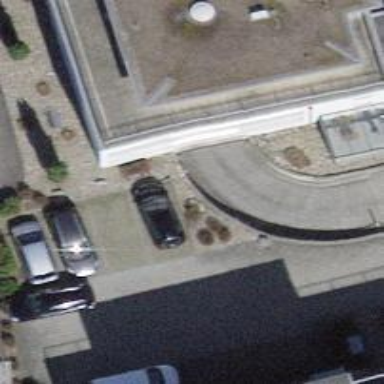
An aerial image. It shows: Parking entrance.